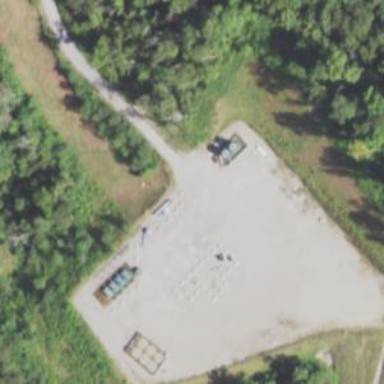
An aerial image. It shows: Storage tank that is man-made.